Question: I want to set up a development environment to develop, build and deploy WSO2 ESB Services. I would like to develop services using WSO2 Developer Studio and debug/deploy them on a remote server.
Here is my configuration:
WSO2 Developer Studio 3.7.1 on Windows 7
WSO2 ESB 3.8.1 on Centos 7
Debugging:
I configured the WSO2 Carbone remote server using Developer Studio Server Tab (OK) and then I tried to create a new remote launch configuration, but developer studio returned with the following exception:

Deploying:
I configured Maven to execute remote deploy, and it runs succesfully, but when I open ESB Console I cannot find any service deployed, I can only find in the wso2carbon.log server log the successful connection with login and password. The following is the maven execution:
'''
[INFO] --- maven-car-deploy-plugin:1.0.10:deploy-car (default-deploy-car) @ CappSample ---
[INFO] Deploying to Server...
[INFO] TSPath=c:/bin/wso2/wso2carbon.jks
[INFO] TSPWD=wso2carbon
[INFO] TSType=JKS
[INFO] Server URL=https://wso2-orchestrator.sem:9443
[INFO] UserName=admin
[INFO] Password=admin
[INFO] Operation=deploy
log4j:WARN No appenders could be found for logger (org.apache.axis2.description.AxisOperation).
log4j:WARN Please initialize the log4j system properly.
[INFO] Authentication to https://wso2-orchestrator.sem:9443 successful.
[INFO] Uploading target to https://wso2-orchestrator.sem:9443...
[INFO] Uploading target to https://wso2-orchestrator.sem:9443 completed successfully.
[INFO]
[INFO] --- maven-deploy-plugin:2.8.2:deploy (default-deploy) @ CappSample ---
[INFO] Skipping artifact deployment
[INFO] ------------------------------------------------------------------------
[INFO] BUILD SUCCESS
[INFO] ------------------------------------------------------------------------
[INFO] Total time: 4.856 s
[INFO] Finished at: 2015-02-24T17:21:36+01:00
[INFO] Final Memory: 24M/347M
[INFO] ------------------------------------------------------------------------
'''
Any help or suggestion is appreciated.
Thank you.
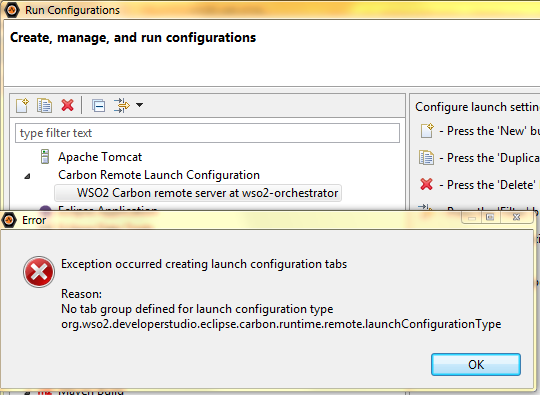
Answer: The solution to remotely debug is to run the server in debug mode and from eclipse create a debug configuration to attach to a Remote Java process.
Deploy from Maven is still not working and waiting for a solution.